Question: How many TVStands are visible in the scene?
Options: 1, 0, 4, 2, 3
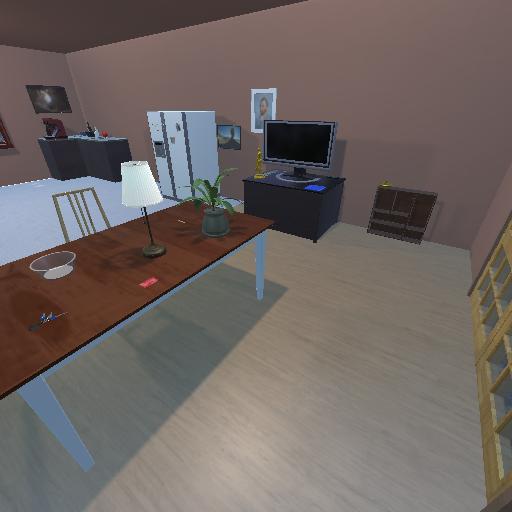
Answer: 1